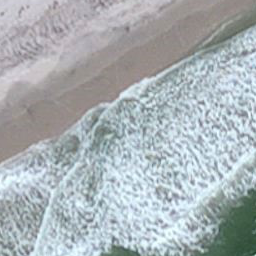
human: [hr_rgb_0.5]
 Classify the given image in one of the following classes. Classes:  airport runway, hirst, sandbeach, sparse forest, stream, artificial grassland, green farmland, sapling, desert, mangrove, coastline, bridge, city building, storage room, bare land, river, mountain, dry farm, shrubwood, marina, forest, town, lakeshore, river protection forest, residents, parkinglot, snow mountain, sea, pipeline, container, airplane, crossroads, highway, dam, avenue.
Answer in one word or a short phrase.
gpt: coastline